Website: walmart
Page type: payment
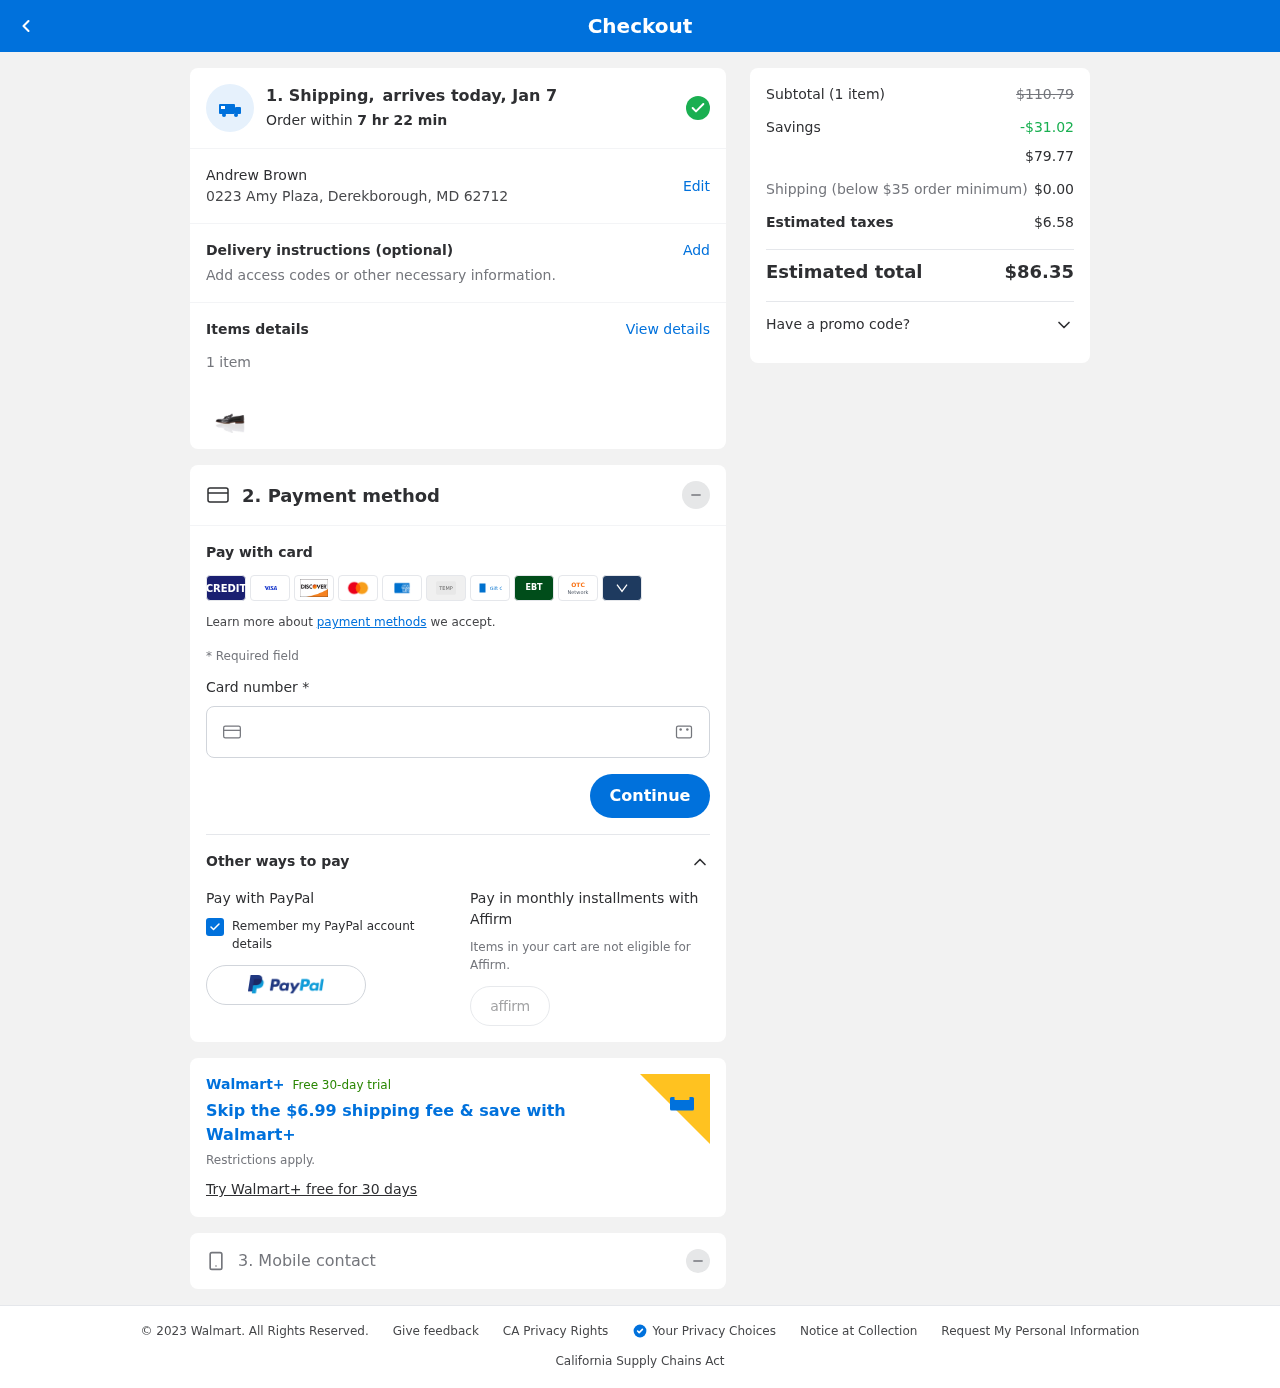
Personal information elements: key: PII_FULLNAME
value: Andrew Brown
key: PII_STREET
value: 0223 Amy Plaza
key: PII_CITY_STATE_ZIP
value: Derekborough, MD 62712
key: PII_CARD_NUMBER
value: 6011 1210 9030 4955
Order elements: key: ORDER_DELIVERY_DATE
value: Jan 7
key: ORDER_NUM_ITEMS
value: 1
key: ORDER_SUBTOTAL_BEFORE_SAVINGS
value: $110.79
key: ORDER_SAVINGS
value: -$31.02
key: ORDER_SUBTOTAL
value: $79.77
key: ORDER_SHIPPING_COST
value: $0.00
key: ORDER_TAX
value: $6.58
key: ORDER_TOTAL
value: $86.35